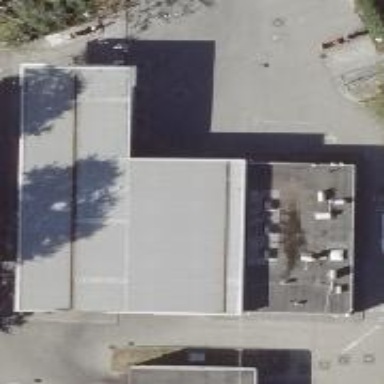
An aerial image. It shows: Fuel station building.